Question: In my KPage class that extends Sprite, I am trying to generate a thumbnail out of it
Here is my implementation inside KPage:
'''
_thumbnail= new mx.controls.Image();
_thumbnail.width = 100;
_thumbnail.height = 100;
_bitmd= new BitmapData(100, 100);
var mtrx:Matrix= new Matrix();
mtrx.scale(_bitmd.width/ width, _bitmd.height/ height);
_bitmd.draw(this, mtrx); // this is the KPage sprite, which has some shape childs ..
_thumbnail.source= _bitmd;
'''
When I add _thumbnail to an 's:VGroup' via 'addElement' where 's' is 'xmlns:s="library://ns.adobe.com/flex/spark"' I simply get an image that looks as broken linked, like this:

I tried not to use the matrix, but, I've got the same result .. any idea?
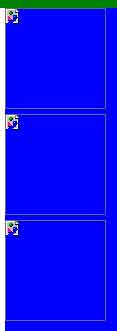
Answer: you need to set source as Bitmap not BitmapData:
'''
_thumbnail.source= new Bitmap(_bitmd);
'''